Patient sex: M
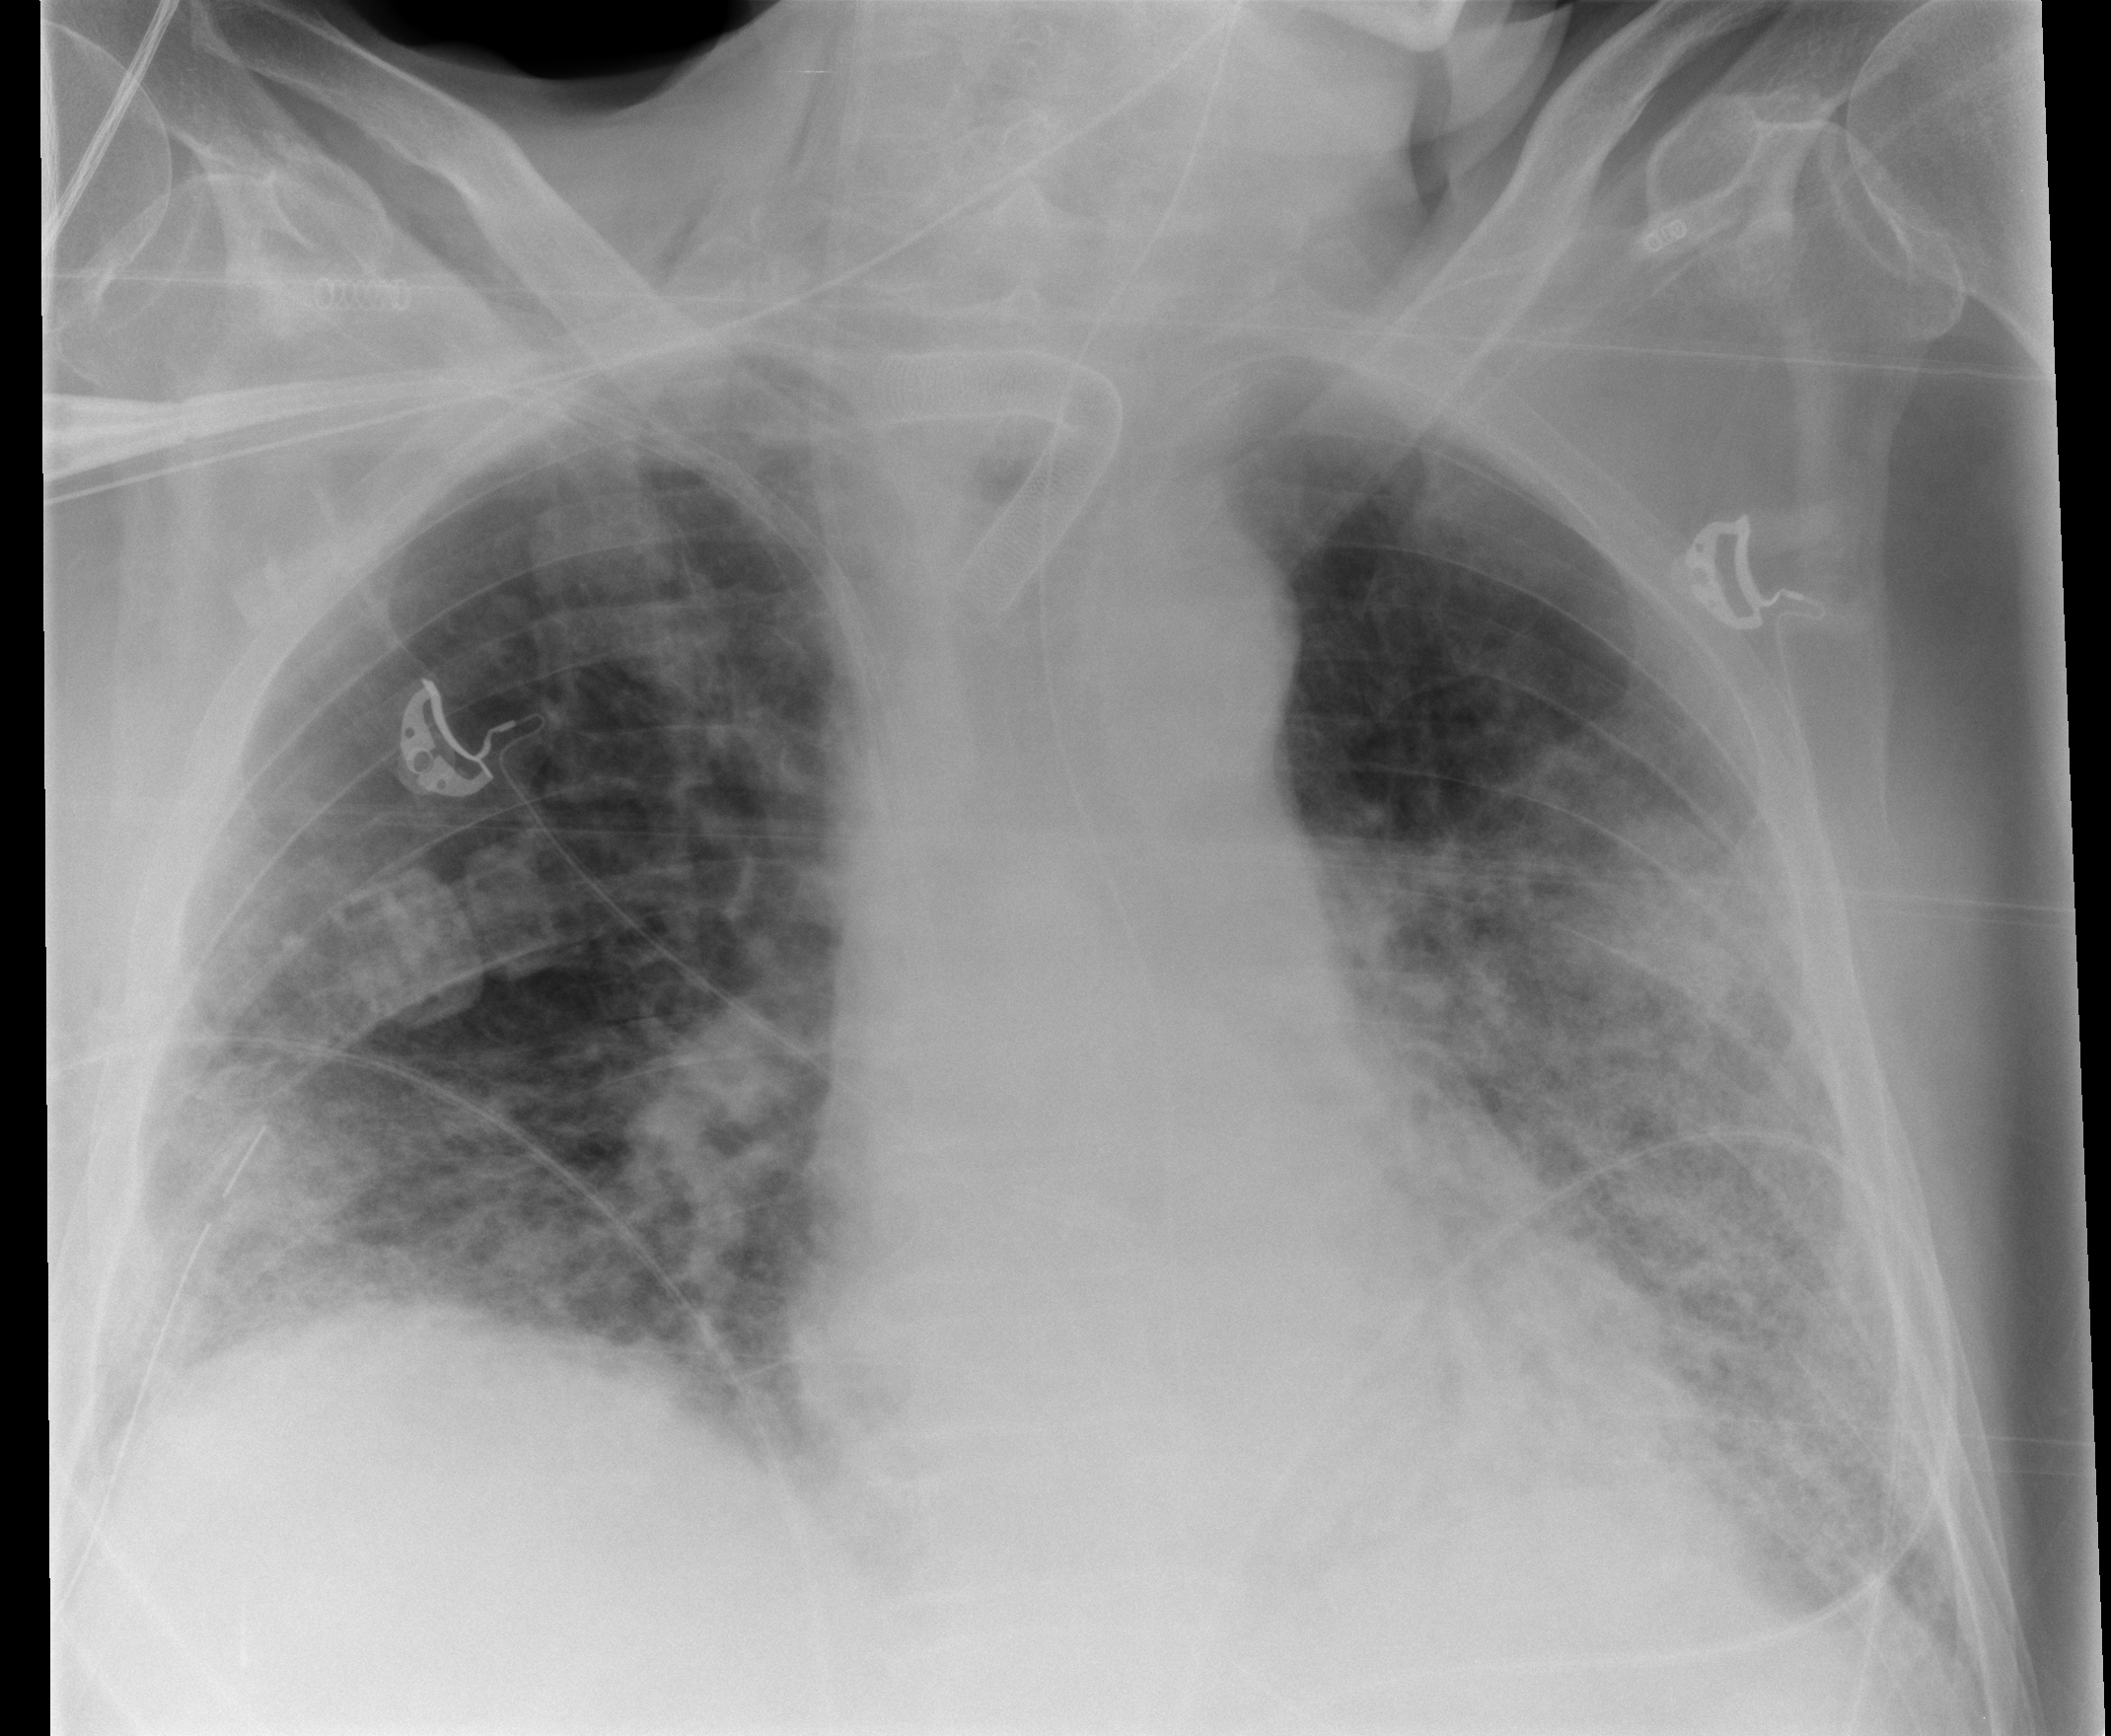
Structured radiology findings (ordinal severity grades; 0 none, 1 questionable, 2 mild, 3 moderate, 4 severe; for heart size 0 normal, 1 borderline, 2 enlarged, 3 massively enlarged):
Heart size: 0
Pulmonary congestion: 0
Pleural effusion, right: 2
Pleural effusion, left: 2
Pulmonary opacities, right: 2
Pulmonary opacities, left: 3
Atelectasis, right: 2
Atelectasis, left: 3